Field crop: tomato
Growth stage: 1
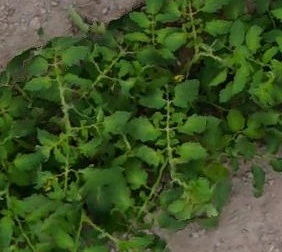
Species: tomato